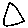
Label: triangle